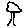
Label: tree